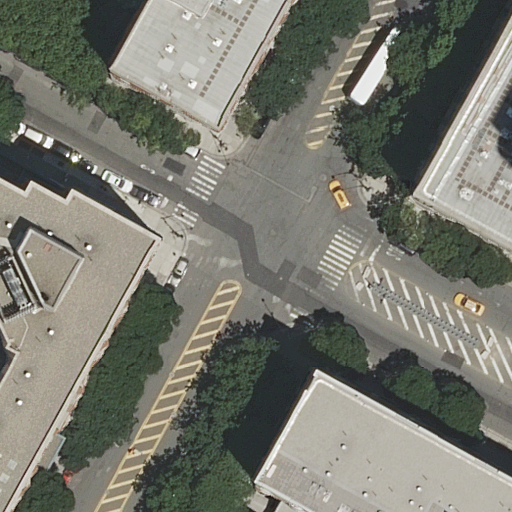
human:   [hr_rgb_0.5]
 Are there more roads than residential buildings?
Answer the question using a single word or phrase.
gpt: yes

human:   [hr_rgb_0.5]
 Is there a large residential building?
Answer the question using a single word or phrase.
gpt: yes

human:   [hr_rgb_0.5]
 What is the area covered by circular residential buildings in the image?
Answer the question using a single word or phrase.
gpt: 0m2

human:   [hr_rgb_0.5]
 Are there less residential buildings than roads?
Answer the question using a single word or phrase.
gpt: yes

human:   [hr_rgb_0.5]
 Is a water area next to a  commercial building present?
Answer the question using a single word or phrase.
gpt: no

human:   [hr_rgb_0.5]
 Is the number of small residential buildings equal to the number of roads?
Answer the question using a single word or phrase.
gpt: no

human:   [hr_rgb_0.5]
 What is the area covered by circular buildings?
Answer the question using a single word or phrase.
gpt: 0m2

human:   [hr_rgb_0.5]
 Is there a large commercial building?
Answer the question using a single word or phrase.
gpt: no

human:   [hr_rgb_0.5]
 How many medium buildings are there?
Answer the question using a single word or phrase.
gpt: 1

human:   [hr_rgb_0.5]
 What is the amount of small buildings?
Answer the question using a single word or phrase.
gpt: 0

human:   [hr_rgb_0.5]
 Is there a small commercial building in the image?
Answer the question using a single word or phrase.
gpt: no

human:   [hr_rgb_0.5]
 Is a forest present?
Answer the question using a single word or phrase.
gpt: no

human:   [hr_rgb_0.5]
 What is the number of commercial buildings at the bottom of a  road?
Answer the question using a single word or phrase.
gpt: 0

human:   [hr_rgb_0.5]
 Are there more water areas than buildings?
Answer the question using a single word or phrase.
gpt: no

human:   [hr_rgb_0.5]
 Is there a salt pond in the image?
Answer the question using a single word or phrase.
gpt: no

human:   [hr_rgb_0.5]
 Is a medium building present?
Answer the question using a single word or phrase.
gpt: yes

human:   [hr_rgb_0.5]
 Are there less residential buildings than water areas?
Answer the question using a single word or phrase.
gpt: no

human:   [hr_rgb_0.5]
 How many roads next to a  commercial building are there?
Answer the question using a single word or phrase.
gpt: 0

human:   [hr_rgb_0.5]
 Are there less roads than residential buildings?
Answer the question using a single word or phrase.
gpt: no

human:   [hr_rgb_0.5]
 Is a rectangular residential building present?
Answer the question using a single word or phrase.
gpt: yes

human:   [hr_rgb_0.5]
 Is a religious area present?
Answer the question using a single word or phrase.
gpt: no

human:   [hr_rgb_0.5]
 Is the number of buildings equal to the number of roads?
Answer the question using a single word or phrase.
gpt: no

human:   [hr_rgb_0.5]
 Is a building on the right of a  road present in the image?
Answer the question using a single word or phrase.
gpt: yes

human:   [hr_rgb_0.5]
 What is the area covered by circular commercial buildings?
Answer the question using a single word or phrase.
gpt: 0m2

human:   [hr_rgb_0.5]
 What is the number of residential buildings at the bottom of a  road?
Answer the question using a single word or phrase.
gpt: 2

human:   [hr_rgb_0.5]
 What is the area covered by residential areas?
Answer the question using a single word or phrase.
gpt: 0m2

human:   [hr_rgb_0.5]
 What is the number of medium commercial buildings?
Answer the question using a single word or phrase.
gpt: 0

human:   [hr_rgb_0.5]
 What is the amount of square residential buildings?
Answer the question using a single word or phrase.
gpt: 0

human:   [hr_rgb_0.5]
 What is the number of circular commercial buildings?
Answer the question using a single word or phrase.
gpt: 0

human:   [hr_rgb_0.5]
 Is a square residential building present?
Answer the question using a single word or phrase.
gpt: no

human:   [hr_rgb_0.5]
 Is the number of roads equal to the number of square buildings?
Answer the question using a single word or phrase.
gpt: no

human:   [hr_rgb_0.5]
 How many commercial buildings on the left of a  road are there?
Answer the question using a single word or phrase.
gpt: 0

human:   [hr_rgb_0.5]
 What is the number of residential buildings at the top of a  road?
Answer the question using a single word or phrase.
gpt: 2

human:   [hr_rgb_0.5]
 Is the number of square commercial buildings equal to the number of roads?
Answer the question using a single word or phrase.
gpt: no

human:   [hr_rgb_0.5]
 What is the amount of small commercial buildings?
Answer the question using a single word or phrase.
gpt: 0

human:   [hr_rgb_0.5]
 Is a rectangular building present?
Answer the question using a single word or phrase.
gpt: yes